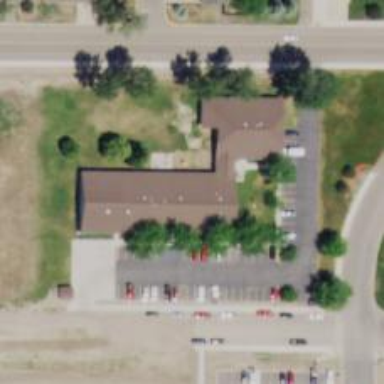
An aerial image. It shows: Clinic.